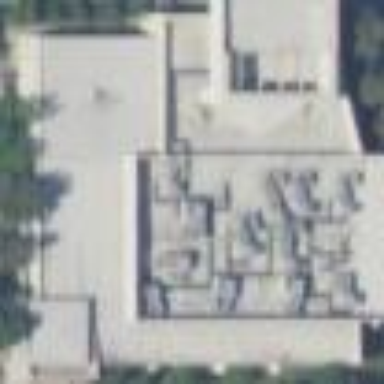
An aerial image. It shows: Building that serves as library.